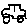
Label: car